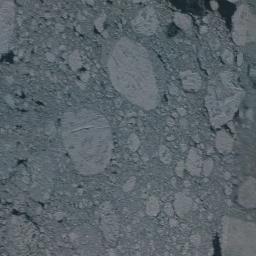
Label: sea_ice